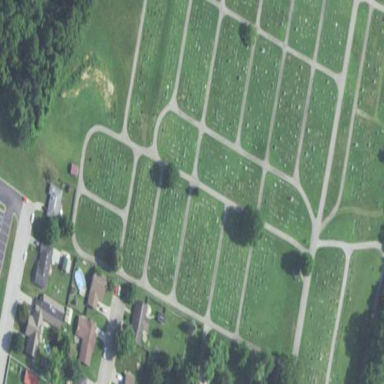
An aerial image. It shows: Cemetery.